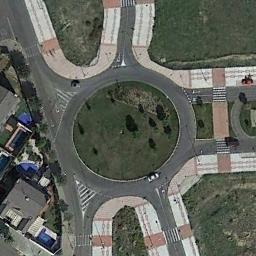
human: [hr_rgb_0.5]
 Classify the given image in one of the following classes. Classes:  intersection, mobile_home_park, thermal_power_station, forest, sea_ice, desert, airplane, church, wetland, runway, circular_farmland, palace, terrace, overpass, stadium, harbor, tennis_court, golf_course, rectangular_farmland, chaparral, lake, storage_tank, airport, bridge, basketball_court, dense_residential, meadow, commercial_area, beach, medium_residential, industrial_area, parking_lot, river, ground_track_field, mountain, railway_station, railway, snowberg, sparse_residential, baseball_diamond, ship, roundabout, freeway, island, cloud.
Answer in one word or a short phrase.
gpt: roundabout